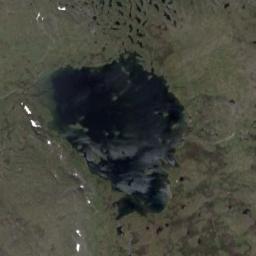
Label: lake